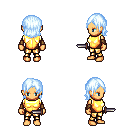
a pixel art fantasy rpg character, female body template, human, tanned skin, gold chest armor, gold greaves, white cyan long bangs hairstyle, leather bracers, dagger, four views (front, back, left, right), 2x2 character sprite sheet, small pixel art, hard edges, no anti-aliasing